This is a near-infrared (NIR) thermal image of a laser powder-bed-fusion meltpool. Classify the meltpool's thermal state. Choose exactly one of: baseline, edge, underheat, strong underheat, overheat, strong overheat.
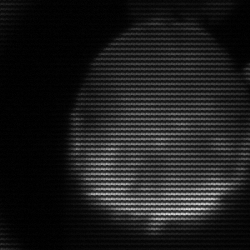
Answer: edge